Question: I have a "sub-menu" that just appers on :hover. <URL> ]]
'''
$('.prices').hover(function () {
$('.sub-menu').fadeIn(150);
}, function () {
$('.sub-menu').fadeOut(120);
});
'''
~ When I :hover the main menu and want to click on a sub-menu's link, it disappears.
~ When the first problem is solved, I will probably have another one: the sub-menu have a lot of links, so the intuitive user behavior (when he wants to go to the last link) is "draw" a triangle and go there, but this will do the sub-menu disappears again. How avoid this? (Illustration below)

: I know that the sub-menu should be inside , but this do not work for what I am doing. The jsfiddle is just an example of the real stuff.
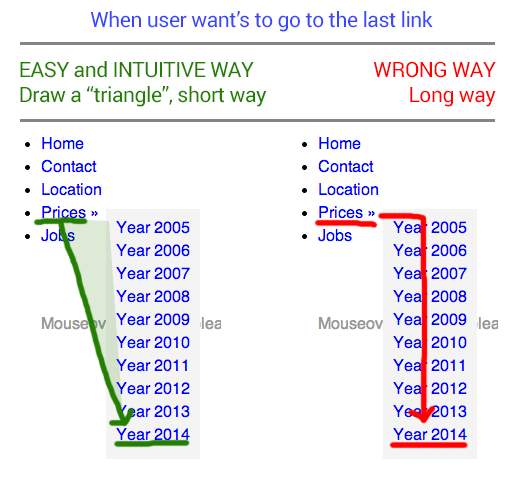
Answer: Whilst in most cases I would suggest that you resolve your issues such that your sub-menu is an actual child of it's parent, if you really can't get around that, then something like this should work <URL>:
'''
var priceTimeout;
function hide_prices() {
clearTimeout(priceTimeout);
$(".sub-menu").fadeOut(150);
}
$(".prices").on("mouseenter", function() {
$(".sub-menu").fadeIn(150);
});
$(".prices").on("mouseleave", function() {
clearTimeout(priceTimeout);
priceTimeout = setTimeout(hide_prices, 1000);
});
$(".sub-menu").on("mouseenter", function() {
clearTimeout(priceTimeout);
});
$(".sub-menu").on("mouseleave", hide_prices);
'''
A couple of things to note:
1. Because your .sub-menu is not a descendent of .prices then the mouseleave on prices will always fire when you move from one to the other. We get around this problem, and your "triangle" mouse movement problem by setting a timeout after which we clear the sub-menu. If we enter the sub-menu before that point, we clear our timeout so that it's never hidden.
2. You could shorten this code by using the short-hand .hover() as you were before, but I prefer the clarity of always using the explicit .on() methods.